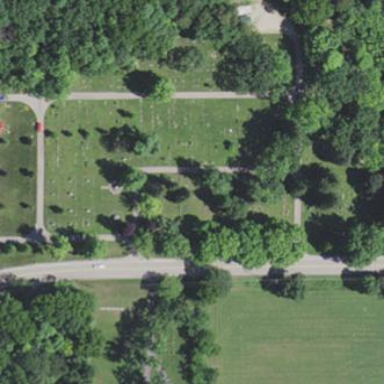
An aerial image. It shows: Cemetery.